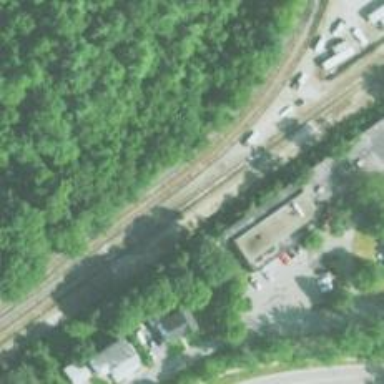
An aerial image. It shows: Railway siding for service.